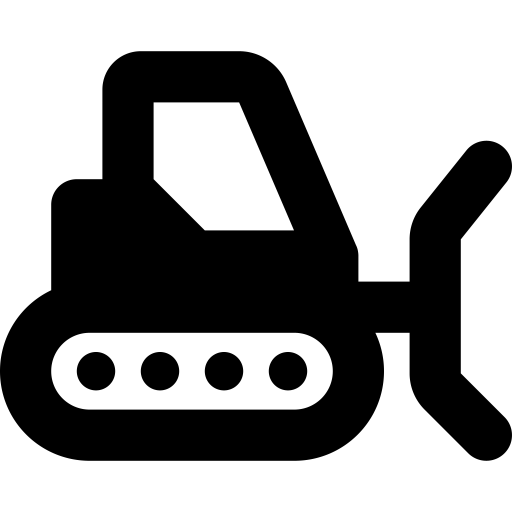
Tags: icon, FontAwesome, fa-icon, solid, snowplow